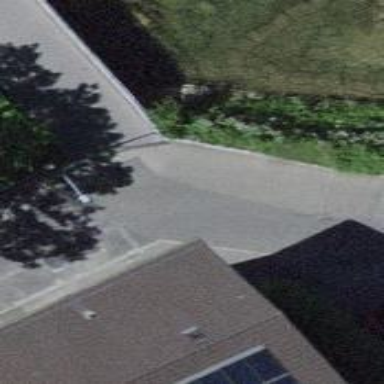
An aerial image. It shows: Residential road with asphalt surface.